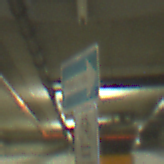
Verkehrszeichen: EinbahnstrasseRechtsweisend
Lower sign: RichtungsangabeDurchPfeile9
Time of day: NotSpecified
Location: Indoor (Special)
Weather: NotSpecified
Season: NotSpecified
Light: Artificial